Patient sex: M
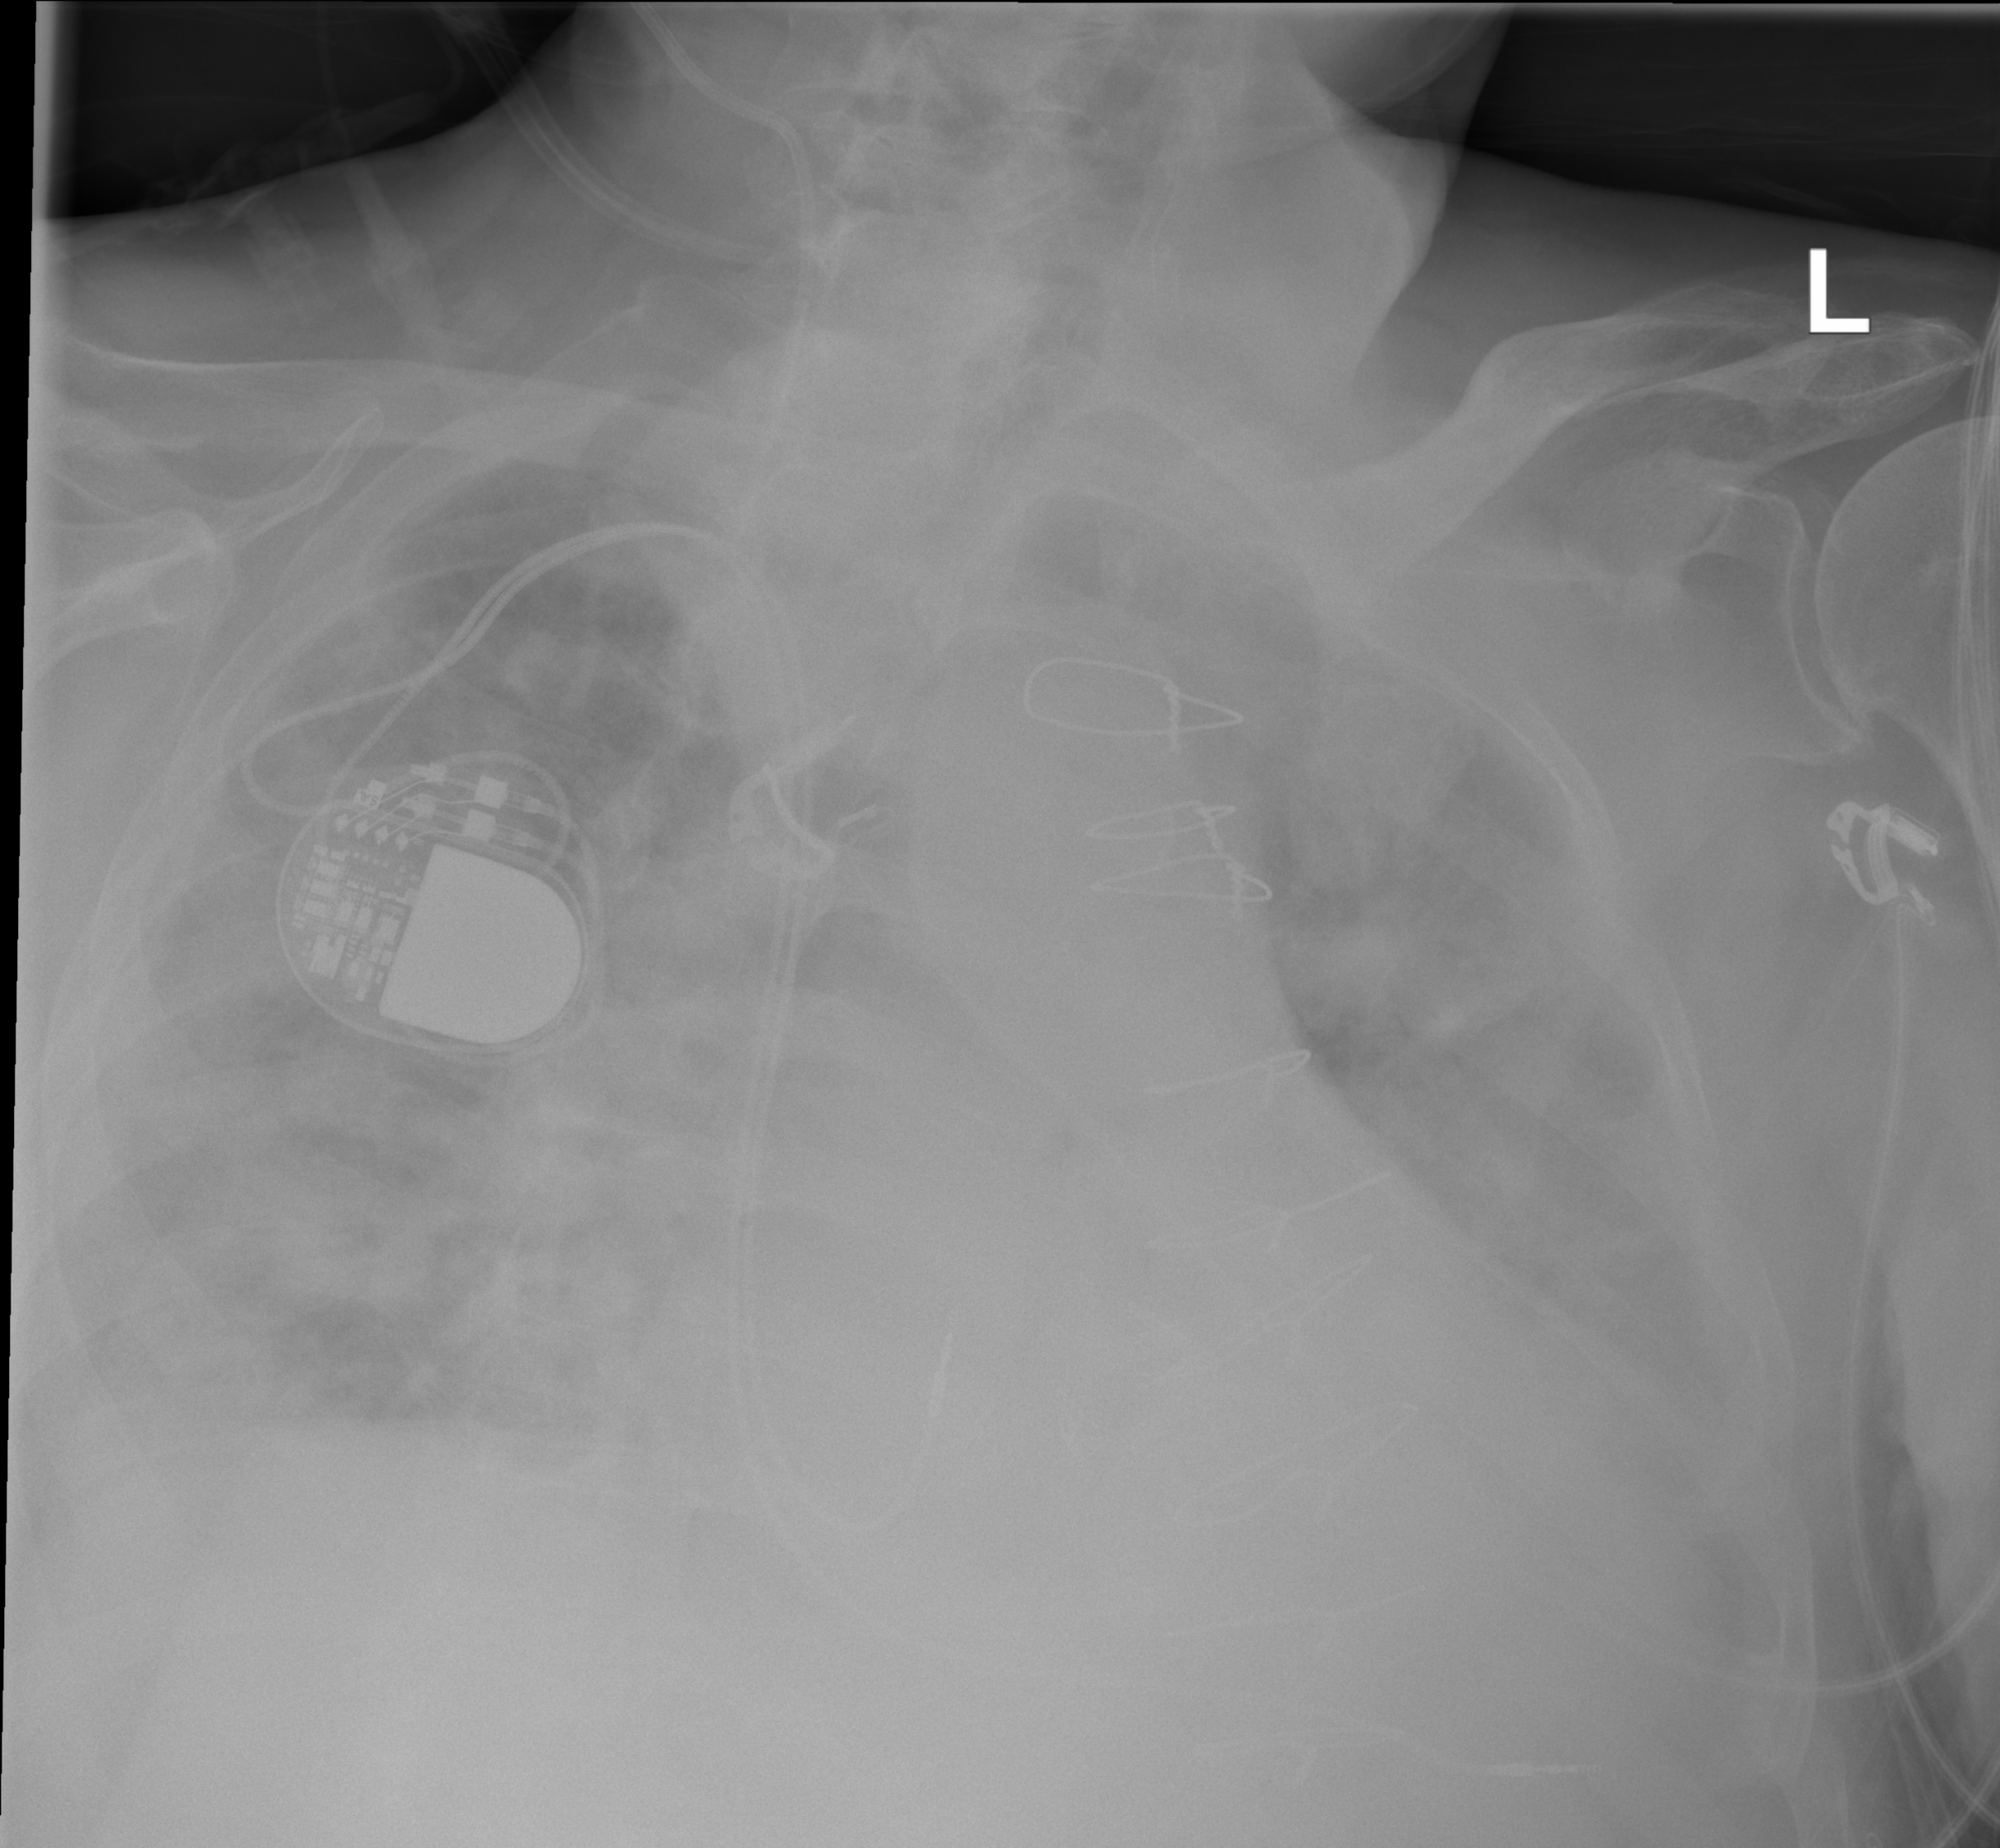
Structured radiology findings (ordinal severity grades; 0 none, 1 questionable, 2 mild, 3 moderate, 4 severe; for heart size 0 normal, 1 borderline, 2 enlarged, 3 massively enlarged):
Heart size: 2
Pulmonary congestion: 3
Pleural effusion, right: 2
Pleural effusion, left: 2
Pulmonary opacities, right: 0
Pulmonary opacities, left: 0
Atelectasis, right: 2
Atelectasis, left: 2